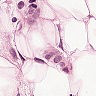
Metastatic tissue present: yes